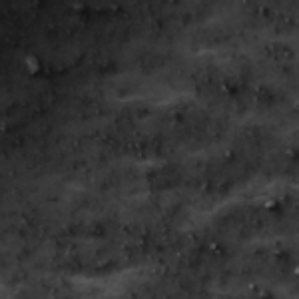
Label: frost